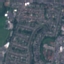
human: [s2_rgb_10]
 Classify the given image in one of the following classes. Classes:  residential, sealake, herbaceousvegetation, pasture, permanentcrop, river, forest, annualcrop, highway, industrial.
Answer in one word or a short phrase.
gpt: Residential